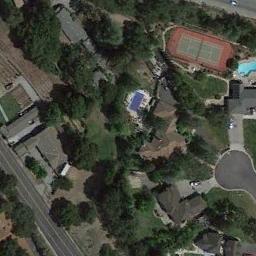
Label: tennis_court